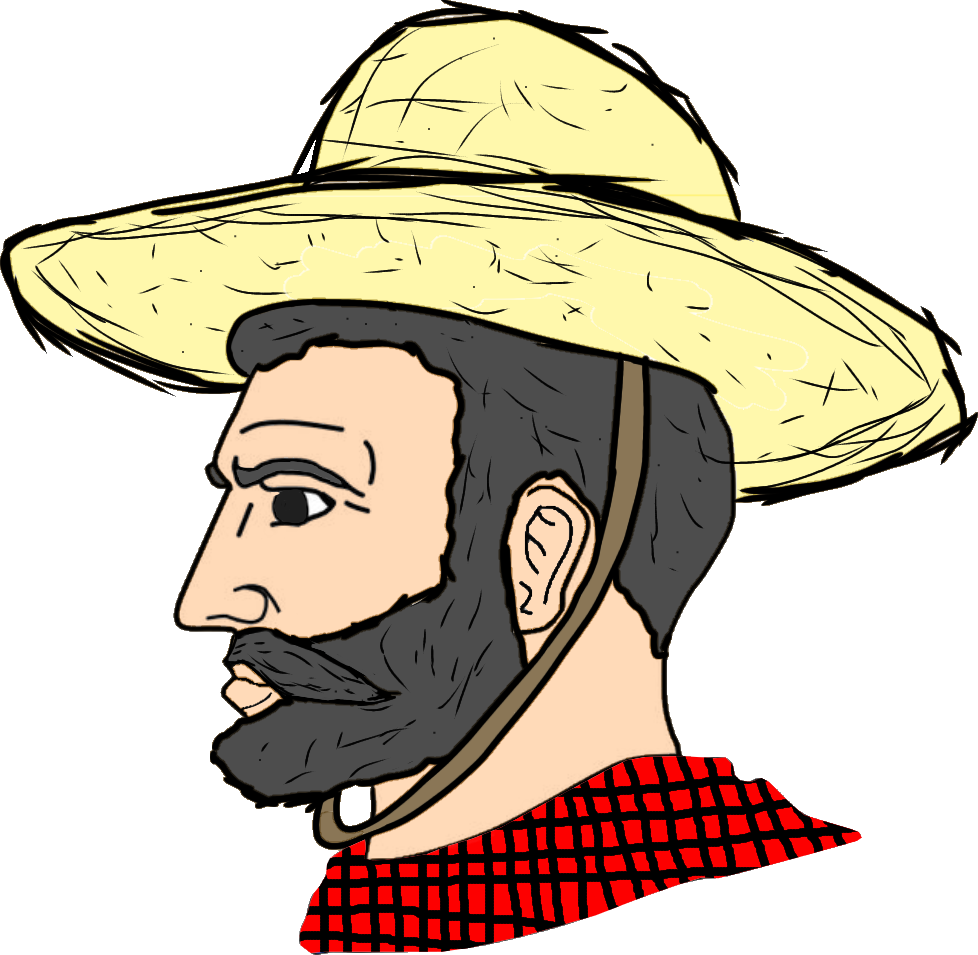
Label: 4_Yes_Chad